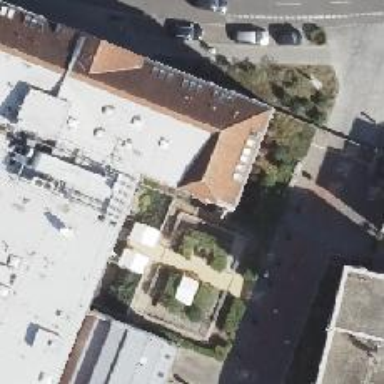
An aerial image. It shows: Building with ridge on the roof.